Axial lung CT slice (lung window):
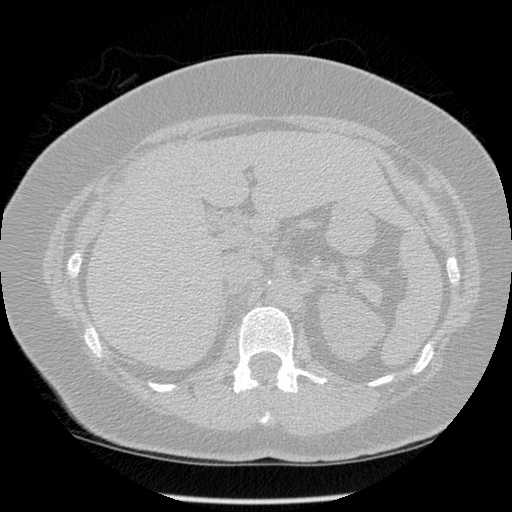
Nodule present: no